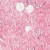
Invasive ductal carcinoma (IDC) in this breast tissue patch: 0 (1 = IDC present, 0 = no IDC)